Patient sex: M
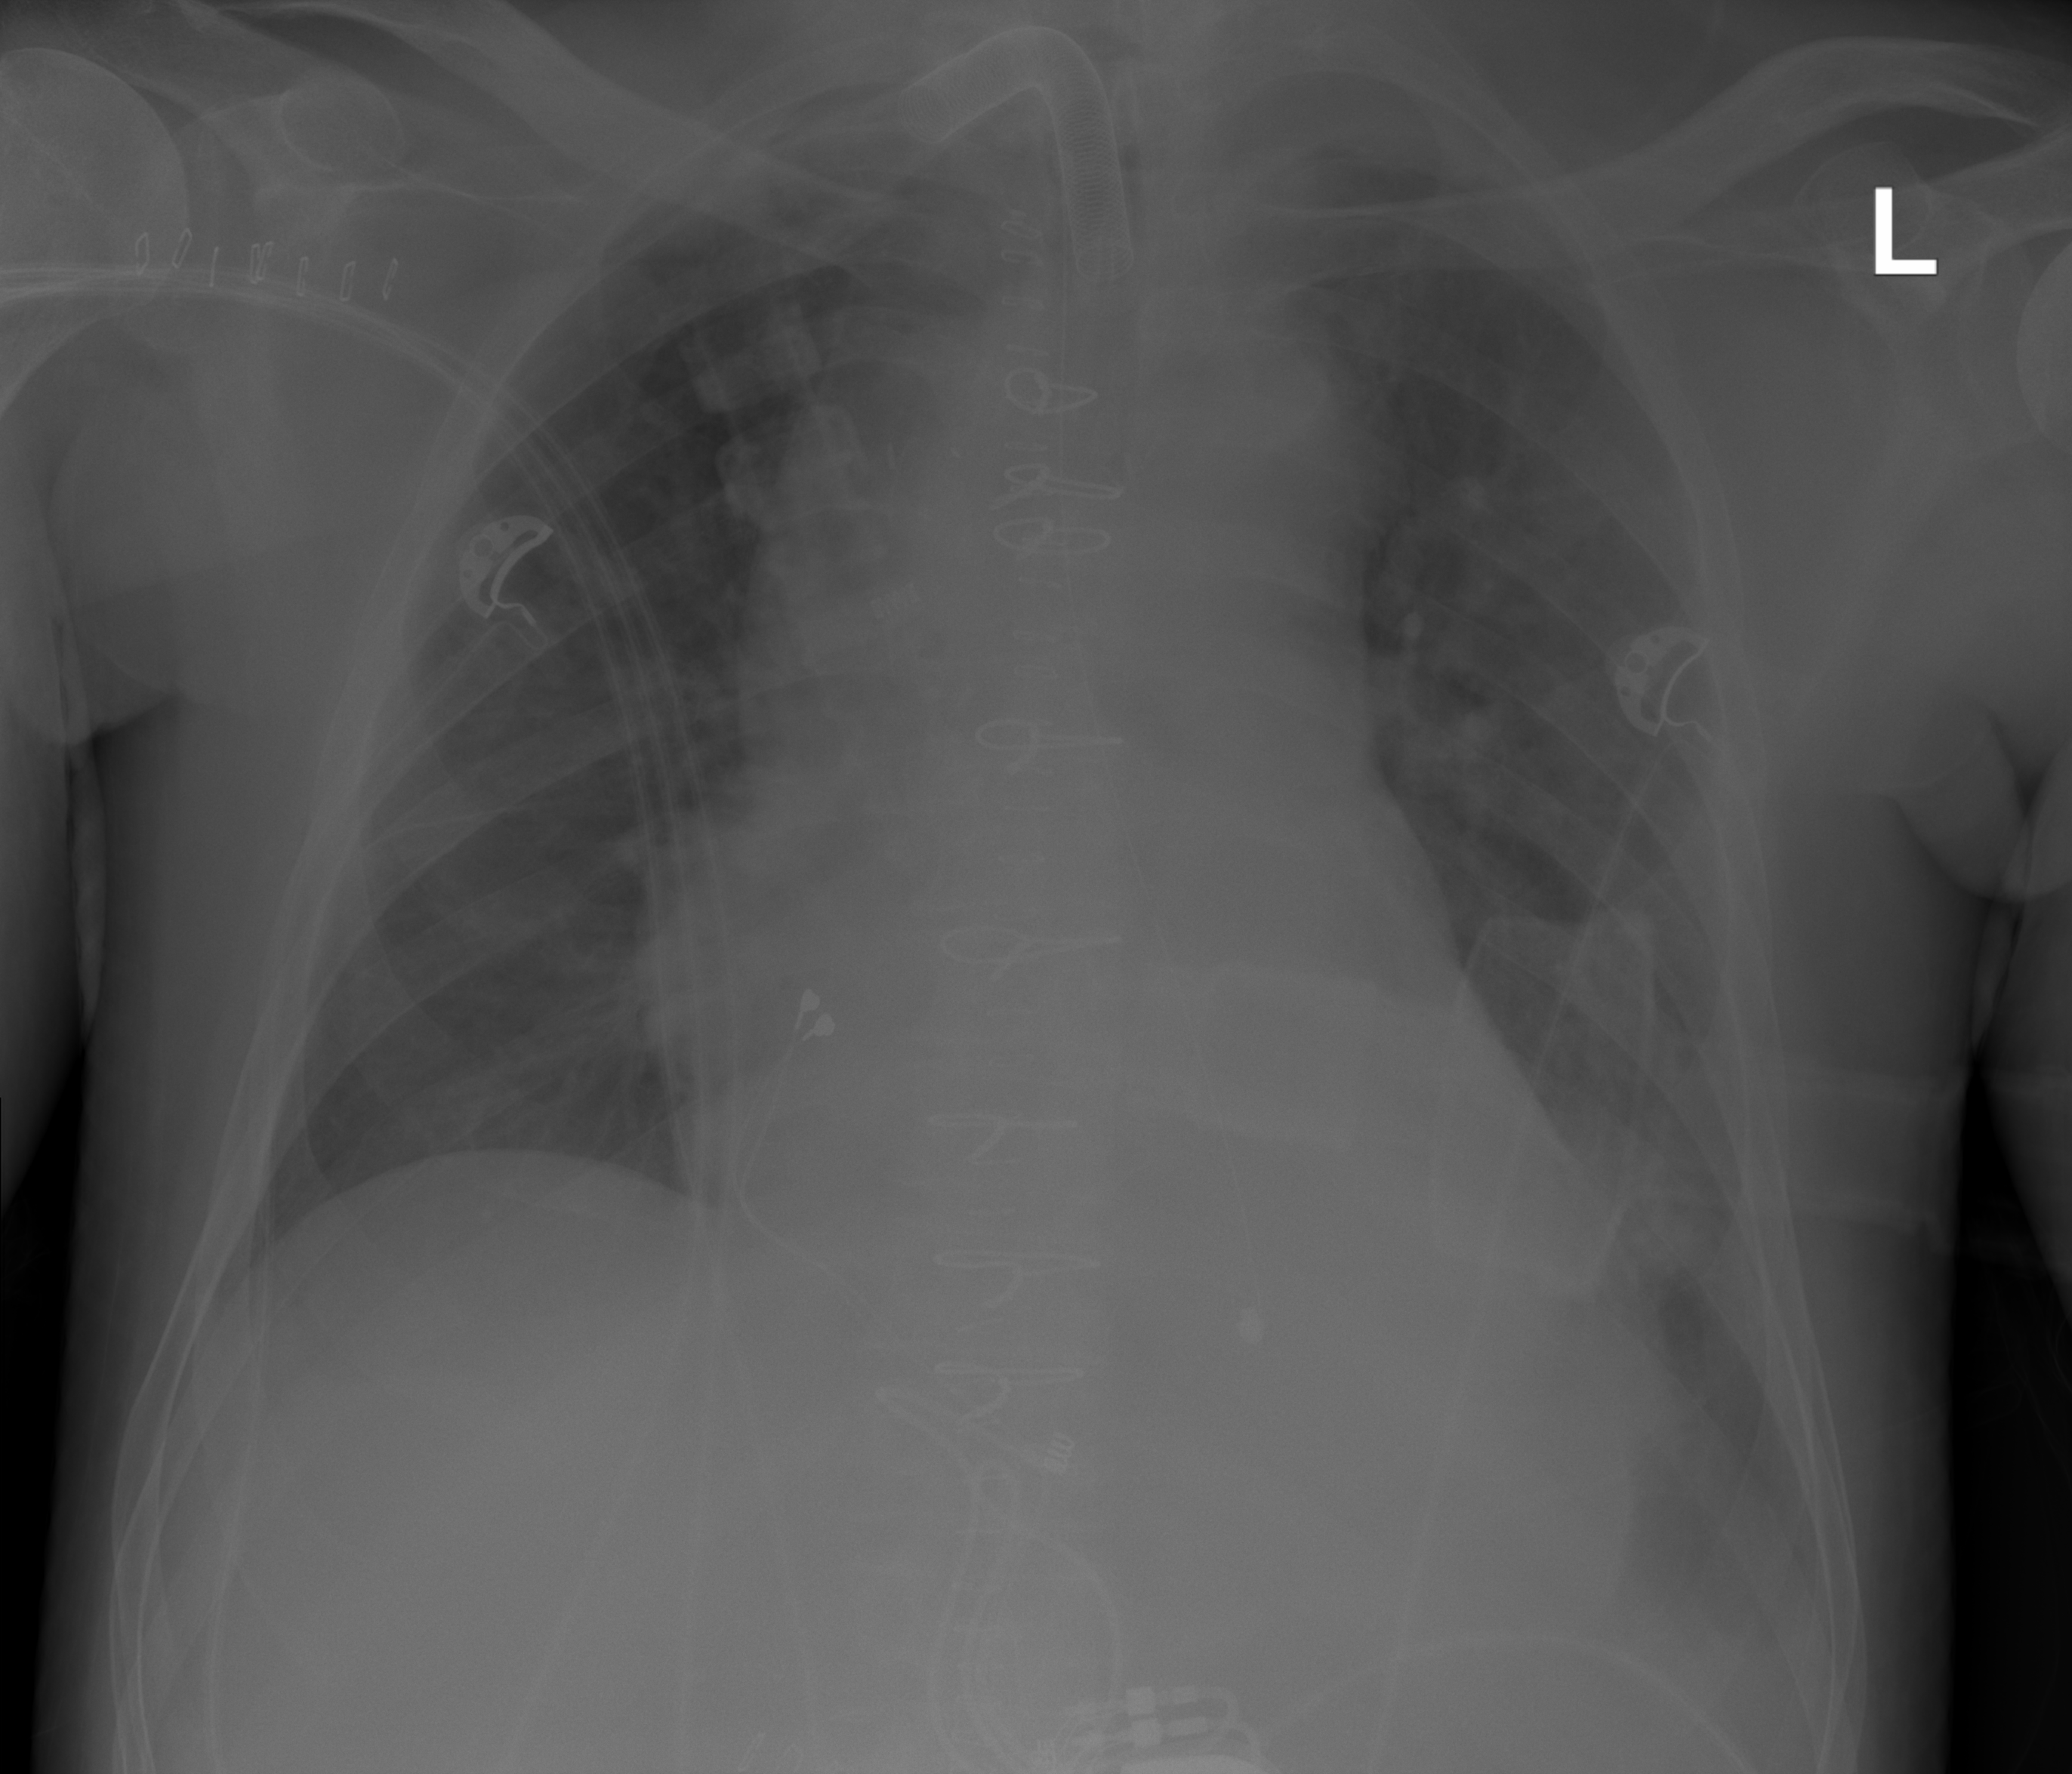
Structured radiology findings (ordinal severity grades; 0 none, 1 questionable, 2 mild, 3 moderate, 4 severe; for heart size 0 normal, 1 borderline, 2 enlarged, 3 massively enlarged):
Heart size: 2
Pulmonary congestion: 2
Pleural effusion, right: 0
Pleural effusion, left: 2
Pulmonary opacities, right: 0
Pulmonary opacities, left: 0
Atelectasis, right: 0
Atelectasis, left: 2